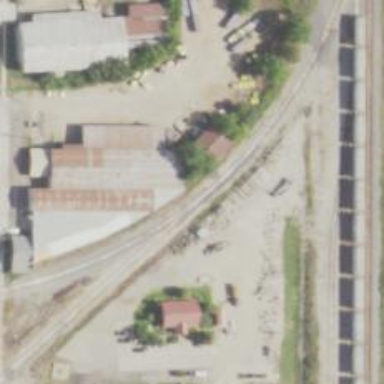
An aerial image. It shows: Railway spur service.